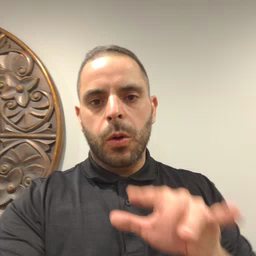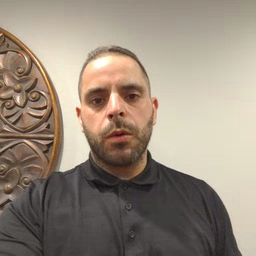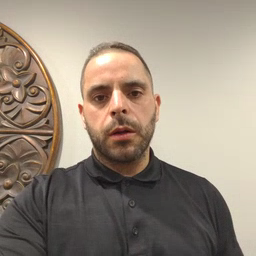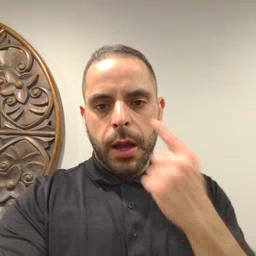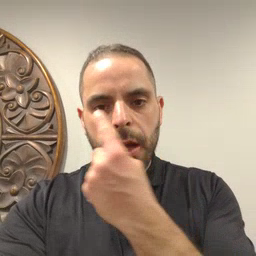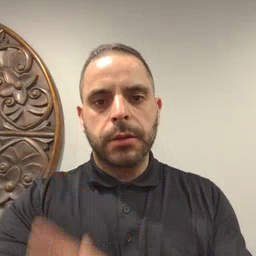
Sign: eye